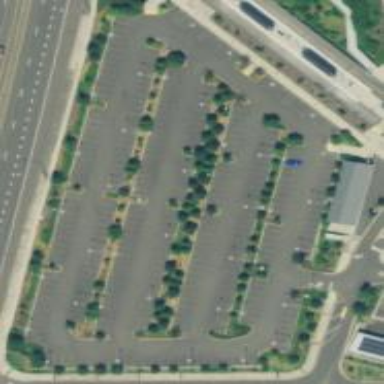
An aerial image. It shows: Parking area with surface parking. It includes park and ride facilities.